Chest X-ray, AP view. Patient: 53 years old, sex F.
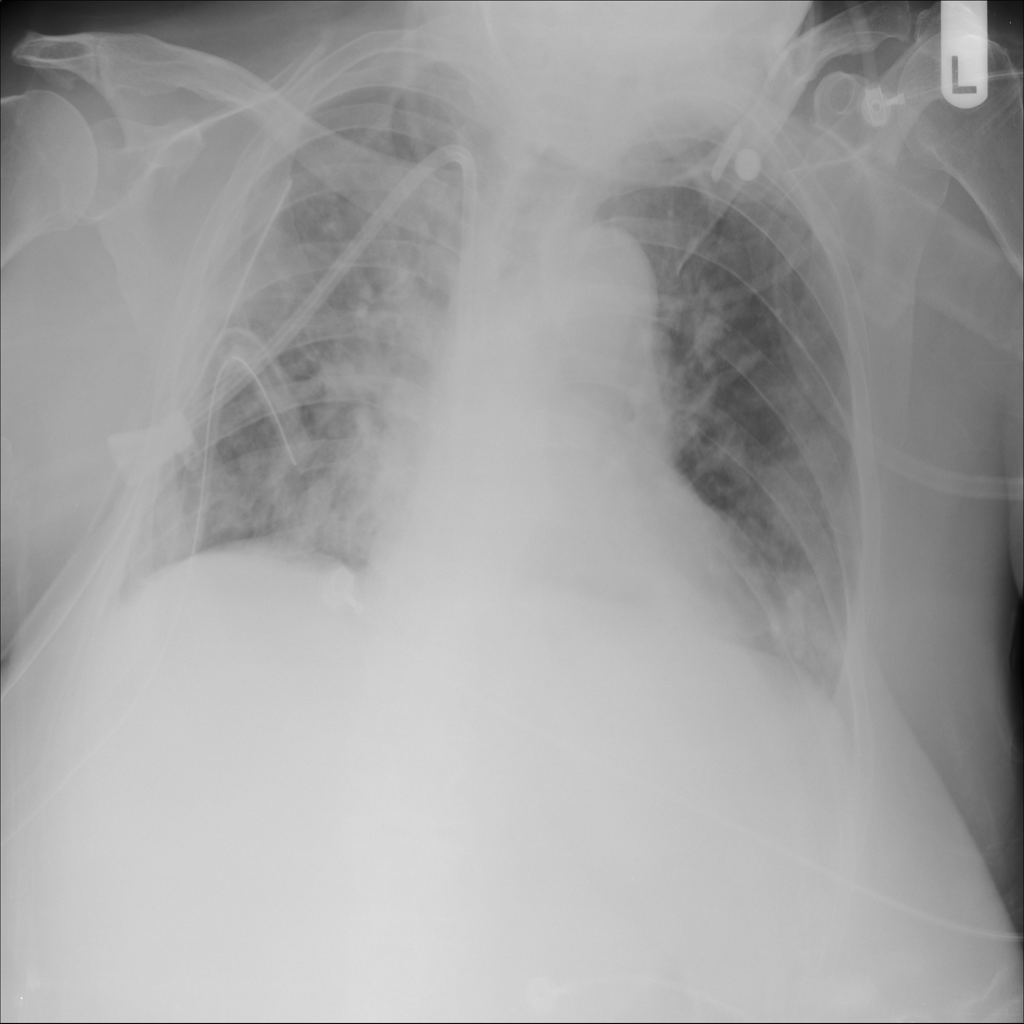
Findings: Infiltration